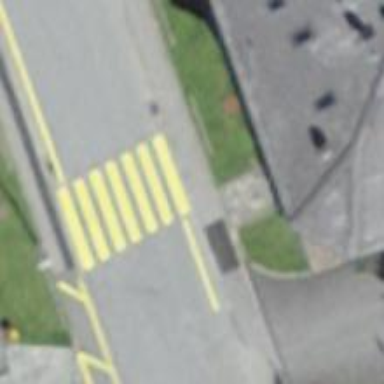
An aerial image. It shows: Uncontrolled zebra crossing on the road.